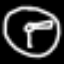
Label: clock